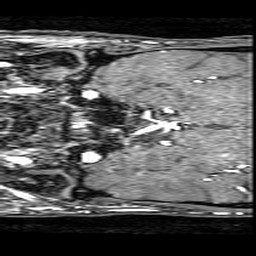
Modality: angio
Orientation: coronal
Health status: ill
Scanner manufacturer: philips
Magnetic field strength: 3 T
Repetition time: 0.01846 s
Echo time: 0.003423 s